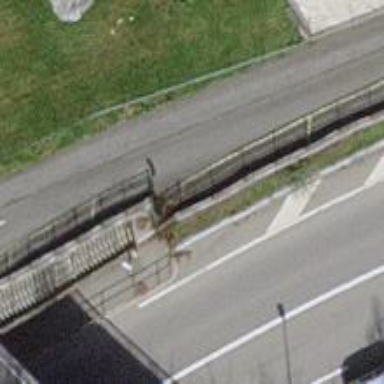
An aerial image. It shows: Retaining wall.